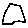
Label: triangle